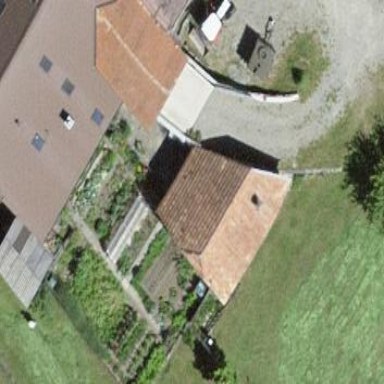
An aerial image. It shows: Rural barn.